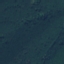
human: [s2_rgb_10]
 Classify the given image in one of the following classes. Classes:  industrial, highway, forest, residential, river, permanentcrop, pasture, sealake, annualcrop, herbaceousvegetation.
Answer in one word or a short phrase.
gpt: Forest